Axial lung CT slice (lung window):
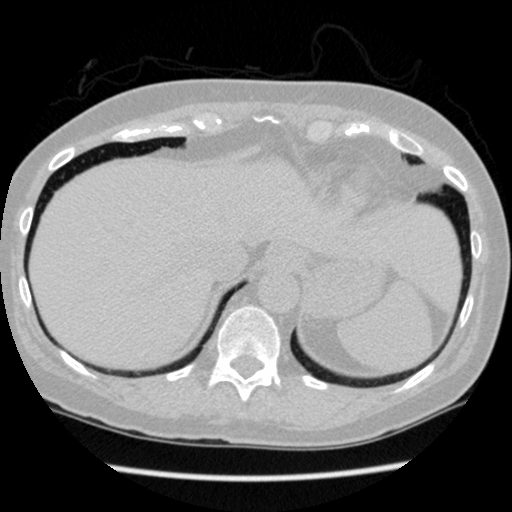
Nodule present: no